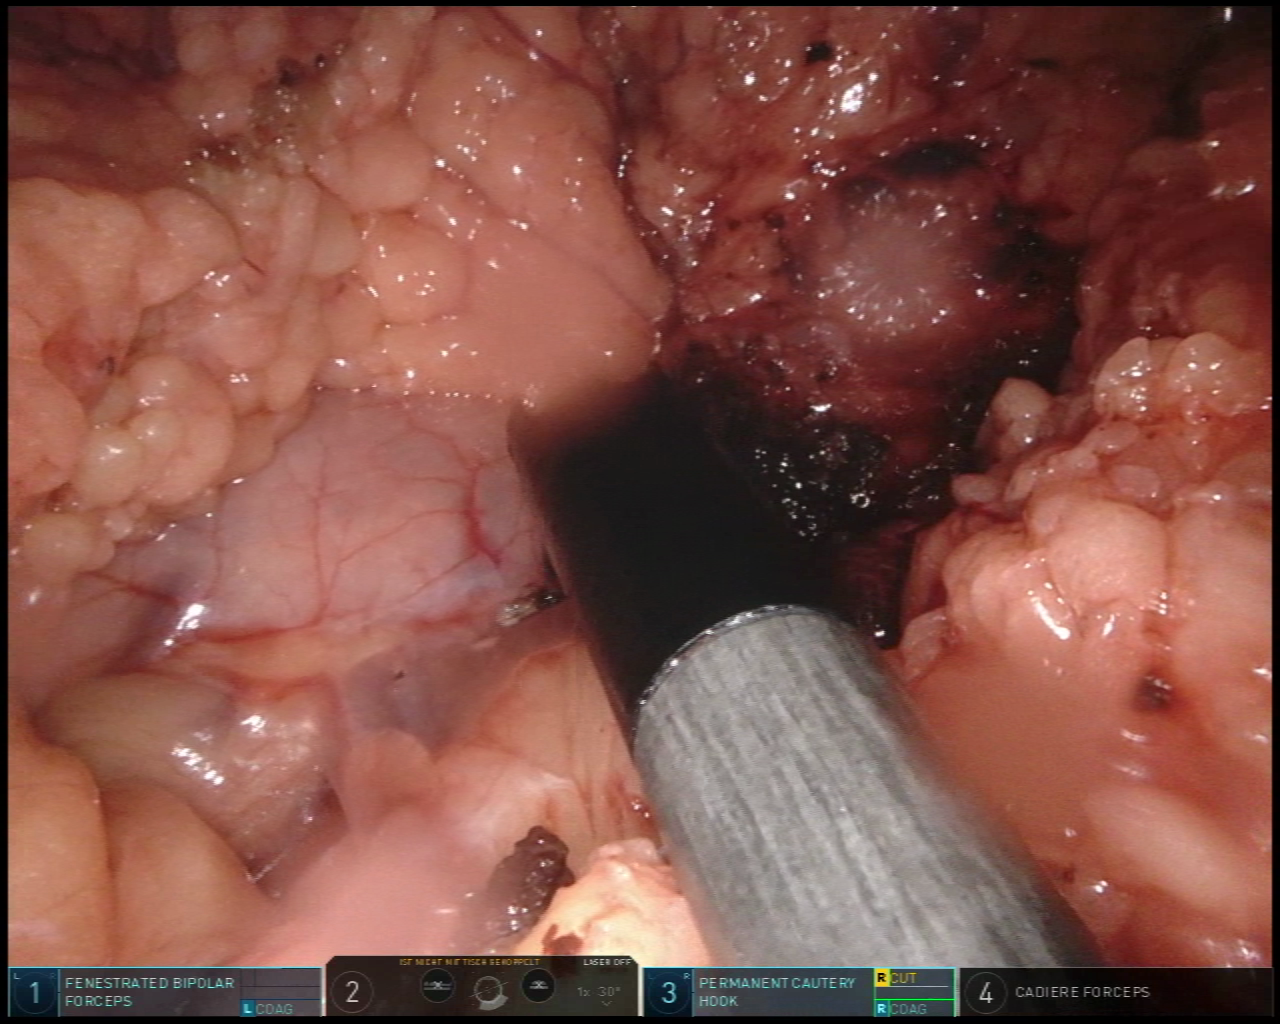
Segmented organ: stomach
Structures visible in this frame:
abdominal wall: no
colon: no
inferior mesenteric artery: no
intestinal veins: no
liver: no
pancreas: no
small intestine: no
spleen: no
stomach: yes
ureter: no
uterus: no
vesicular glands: no